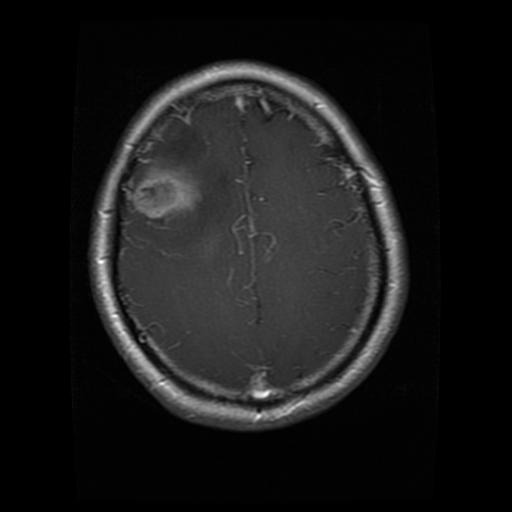
Label: glioma